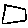
Label: square